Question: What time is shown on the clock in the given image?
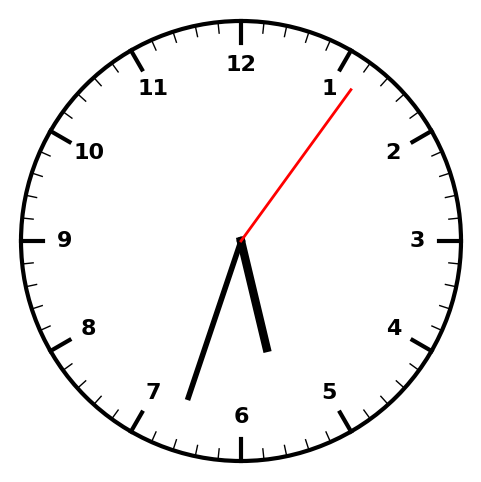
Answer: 05:33:06